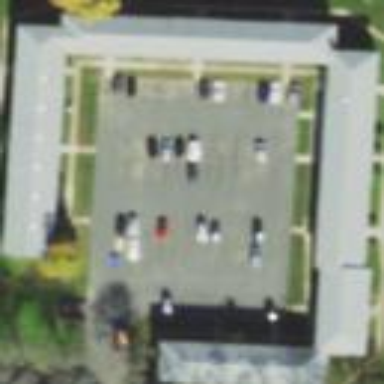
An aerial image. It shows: Building with hipped roof shape.